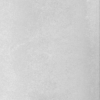
Label: dusty